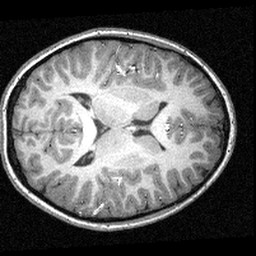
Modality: T1w
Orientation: axial
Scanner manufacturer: siemens
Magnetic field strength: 3 T
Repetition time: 1.57 s
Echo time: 0.00304 s